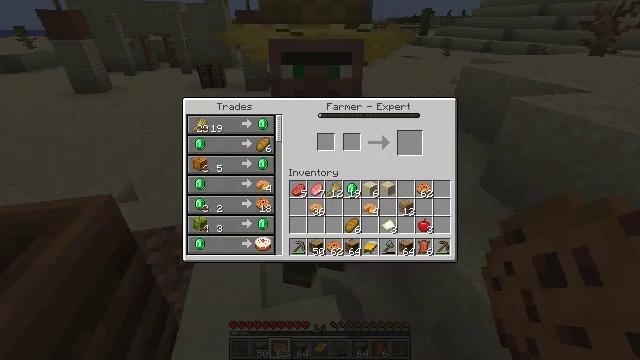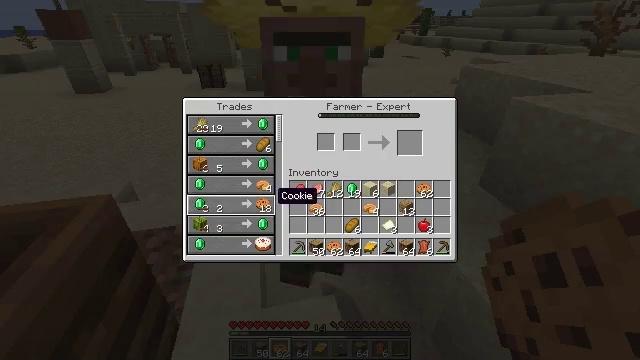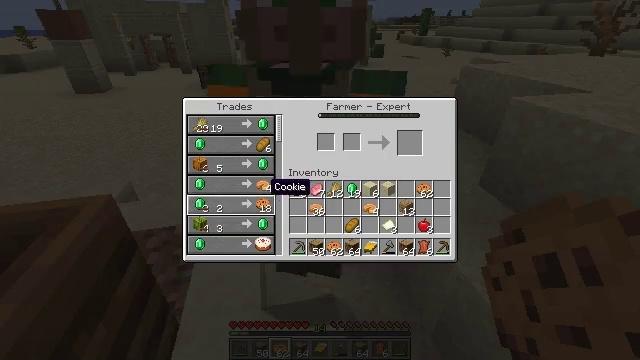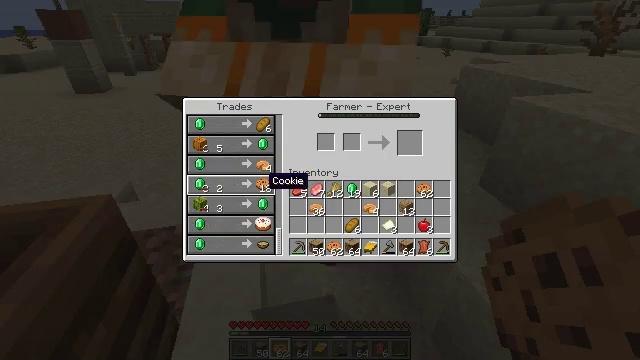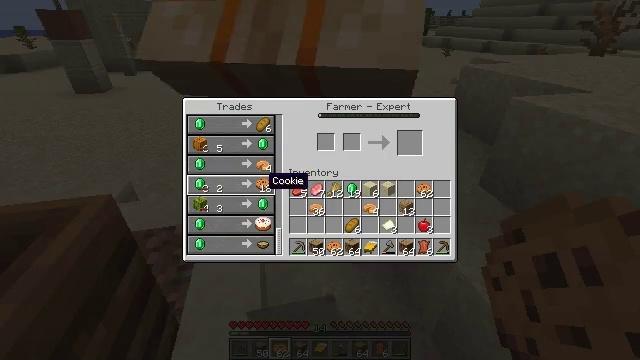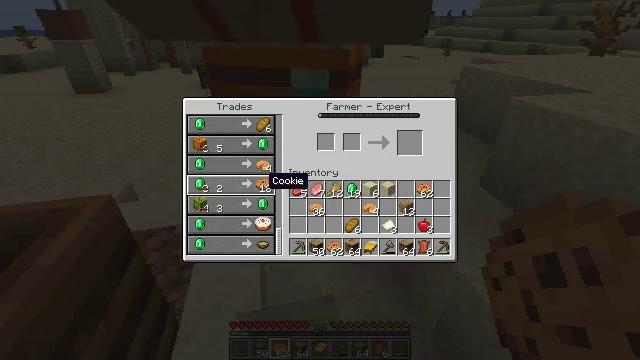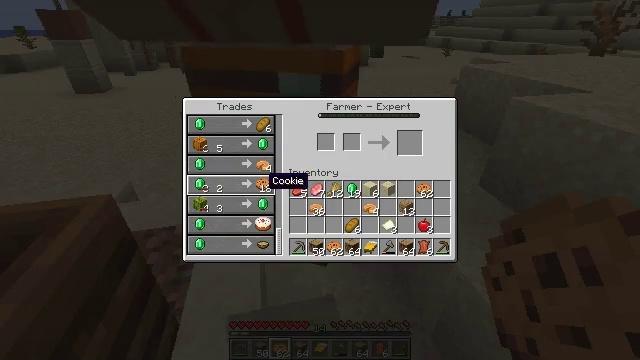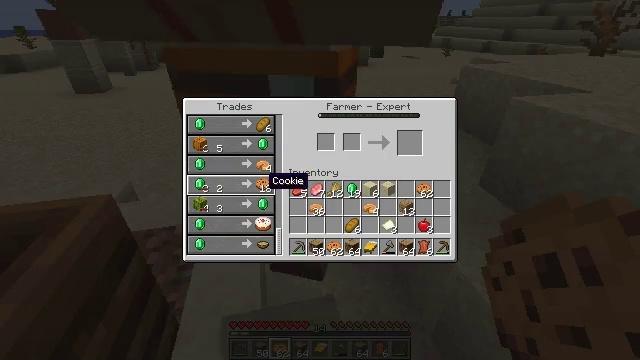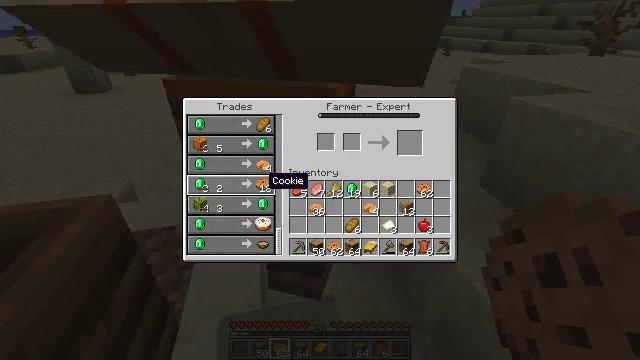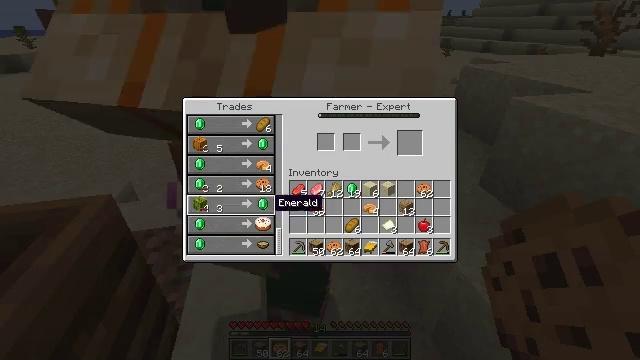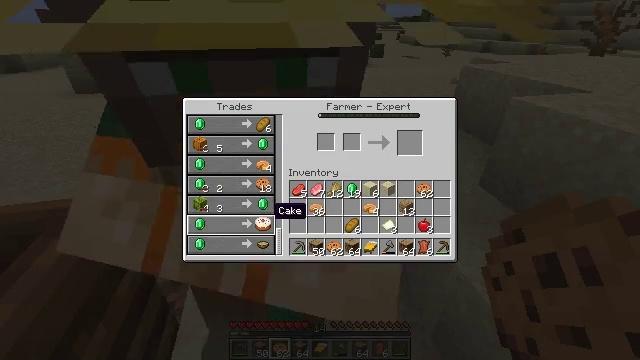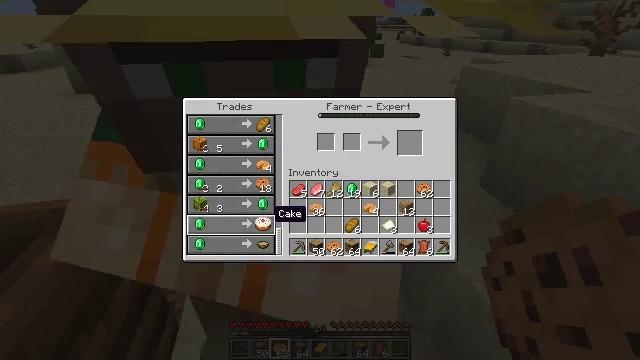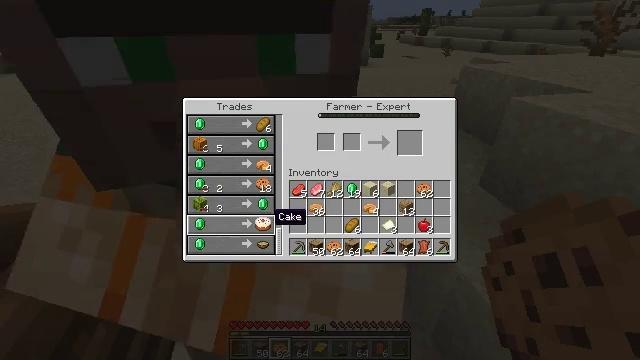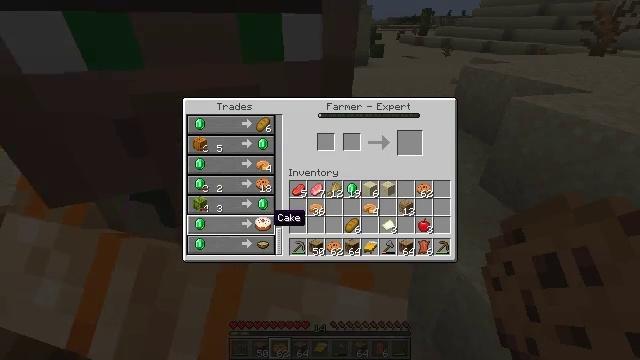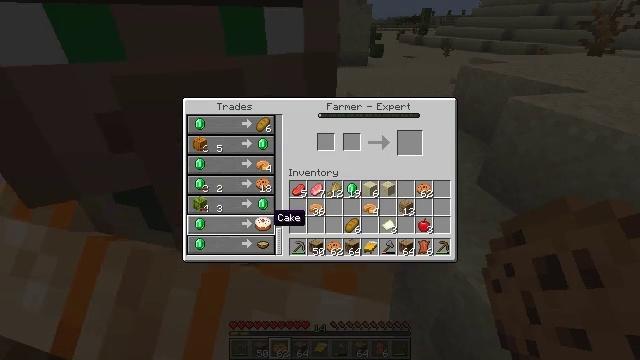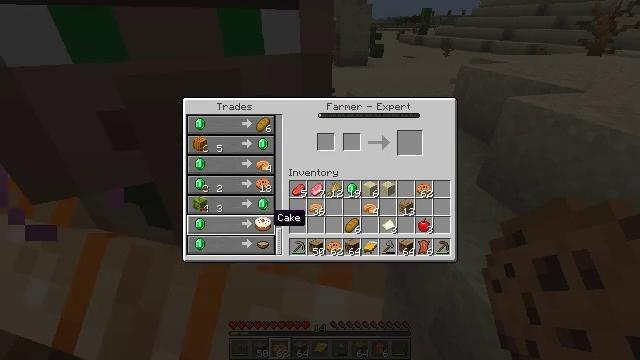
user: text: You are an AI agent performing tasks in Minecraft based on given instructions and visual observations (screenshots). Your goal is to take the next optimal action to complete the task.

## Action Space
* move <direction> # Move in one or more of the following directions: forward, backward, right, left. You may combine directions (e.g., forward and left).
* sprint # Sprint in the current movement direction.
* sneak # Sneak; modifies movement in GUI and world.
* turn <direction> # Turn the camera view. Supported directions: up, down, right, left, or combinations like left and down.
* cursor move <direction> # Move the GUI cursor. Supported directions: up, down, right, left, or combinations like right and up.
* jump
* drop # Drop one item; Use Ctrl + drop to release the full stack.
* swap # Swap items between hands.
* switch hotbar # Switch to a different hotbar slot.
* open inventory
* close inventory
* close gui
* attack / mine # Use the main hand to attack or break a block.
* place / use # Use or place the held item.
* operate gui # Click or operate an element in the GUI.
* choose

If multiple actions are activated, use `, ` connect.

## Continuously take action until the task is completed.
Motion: motion action
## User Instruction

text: Prepare a cake using the crafting table.
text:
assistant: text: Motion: no_op
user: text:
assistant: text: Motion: cursor move left and up
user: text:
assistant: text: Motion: no_op
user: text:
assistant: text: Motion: no_op
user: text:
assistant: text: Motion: no_op
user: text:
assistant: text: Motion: no_op
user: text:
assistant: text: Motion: no_op
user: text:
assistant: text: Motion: no_op
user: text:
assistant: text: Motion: cursor move down
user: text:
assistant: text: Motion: cursor move down
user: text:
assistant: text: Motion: no_op
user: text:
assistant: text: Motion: no_op
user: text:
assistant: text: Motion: no_op
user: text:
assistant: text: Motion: no_op
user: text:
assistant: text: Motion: no_op
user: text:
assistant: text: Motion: no_op
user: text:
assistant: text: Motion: no_op
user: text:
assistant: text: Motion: no_op
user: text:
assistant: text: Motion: no_op
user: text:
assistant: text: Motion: operate gui
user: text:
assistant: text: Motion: operate gui
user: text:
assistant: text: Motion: no_op
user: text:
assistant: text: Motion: no_op
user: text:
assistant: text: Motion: no_op
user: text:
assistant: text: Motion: cursor move right
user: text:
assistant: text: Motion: cursor move right and up
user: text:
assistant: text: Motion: cursor move right and up
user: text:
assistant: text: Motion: cursor move right and up
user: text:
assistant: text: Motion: no_op
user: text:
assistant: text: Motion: no_op